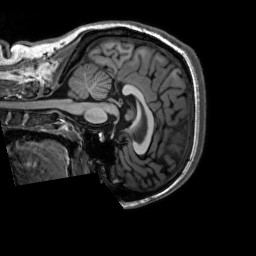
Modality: T1w
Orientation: sagittal
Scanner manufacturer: siemens
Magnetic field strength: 3 T
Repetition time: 2.3 s
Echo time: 0.00302 s